Question: What is the value of the measurement in the image?
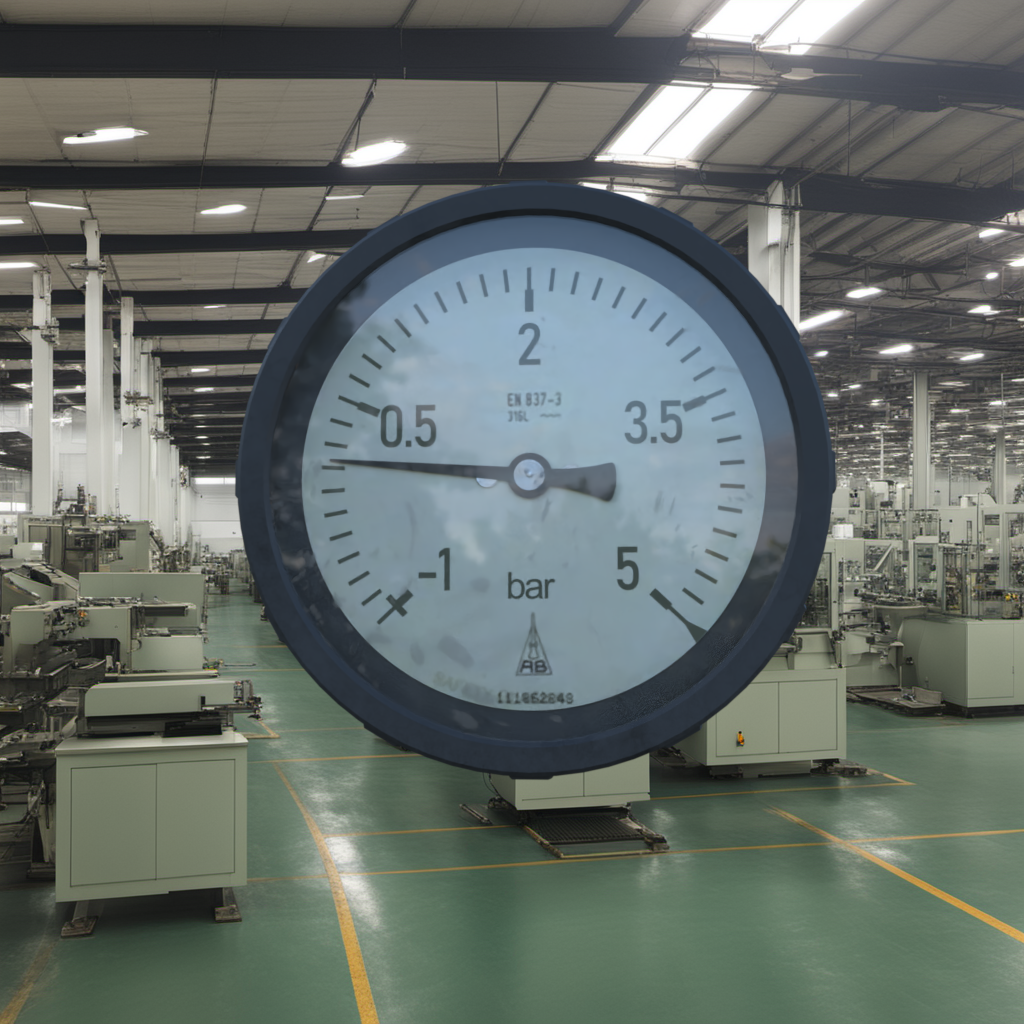
Answer: The result is 0.07
Question: What is the value range of this measurement?
Answer: The range is from -1 to 5
Question: What is the minimum and maximum reading range of this measurement?
Answer: The minimum value is -1 and the maximum value is 5